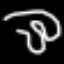
Label: squiggle